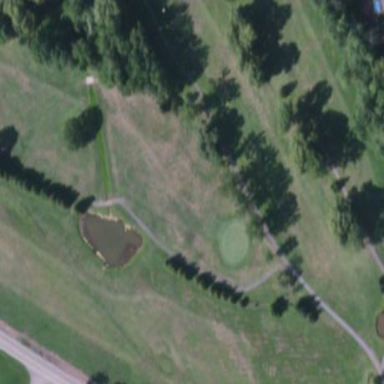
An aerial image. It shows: Grassy area designated as golf fairway.